Question: I have a problem with my onine repo.
I have a folder that is not clickable and I have no idea about how to remove it, this folder is no logner avaiable in my repo so I don't need it!
Here what I see:

That folder was a git repo and some days ago I just copy the cloned folder into a new progect and I think that bitbucket see it as a external repo and not as a regular folder.
By the way now that repo doen't exists anymore and also the fodler in the project has been removed but I cannot remove from online repo and this is a problem for an external deplyo service that I need to use!
Ho can I remove the fodler?
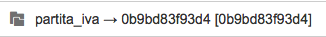
Answer: OK here how I solved:
1. git rm --cached path/to/submodule whithout the trailing slash
2. then I delete the files: rm -rf .git/modules/submodule_name
3. commit the change
4. push it